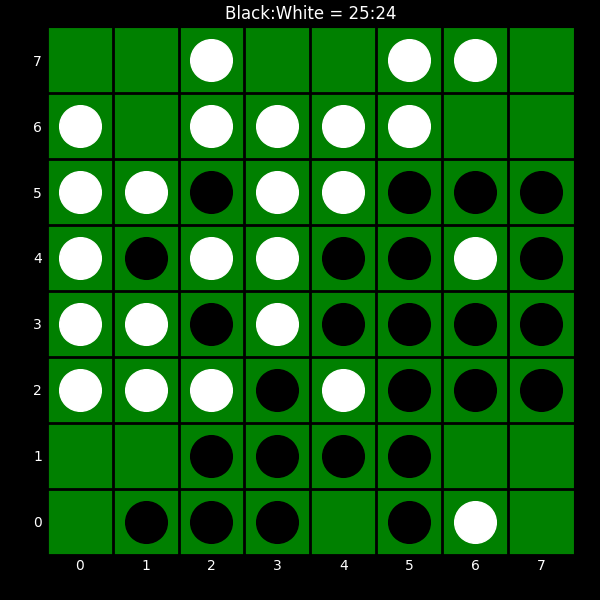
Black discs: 25
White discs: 24